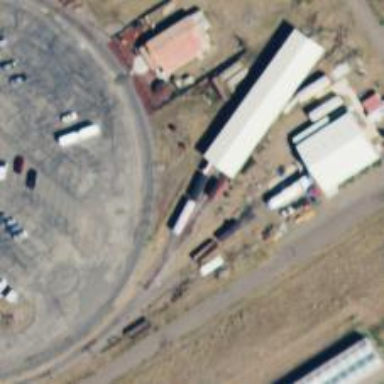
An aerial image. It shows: Preserved rail yard. The yard contains railway tracks.